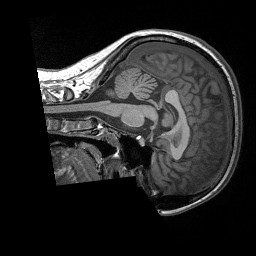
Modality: T1w
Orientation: sagittal
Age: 22
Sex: female
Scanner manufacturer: siemens
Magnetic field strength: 3 T
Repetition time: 1.9 s
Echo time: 0.00252 s